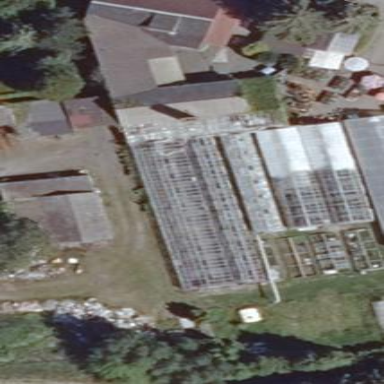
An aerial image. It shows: Greenhouse with glass roof.